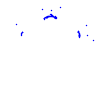
Particle: proton